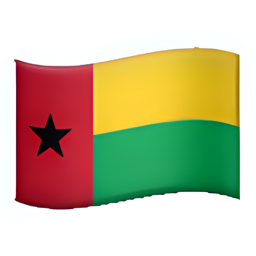
Name: flag for guinea bissau
Emoji: 🇬🇼
Group: Flags
Sub-group: country-flag